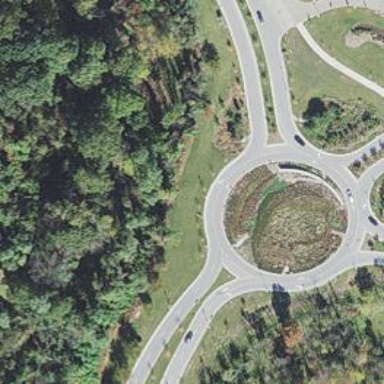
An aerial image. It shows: Tertiary road with asphalt surface leading to roundabout junction.